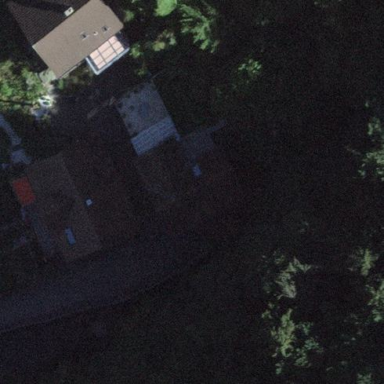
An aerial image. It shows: Residential building.